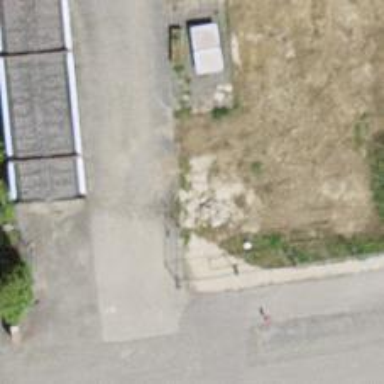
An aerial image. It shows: Bicycle parking area.